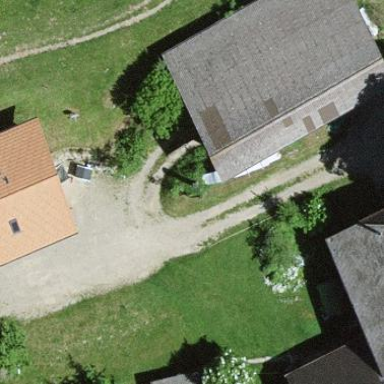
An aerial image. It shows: Shed.